Question: I am working on modifying the existing SQL Server stored procedure. I added two new columns to the table and modified the stored procedure as well to select these two columns as well. Although the columns are available in the table, I keep getting this error:
> Invalid column name 'INCL_GSTAMOUNT'

Can anyone please tell me what's wrong here?
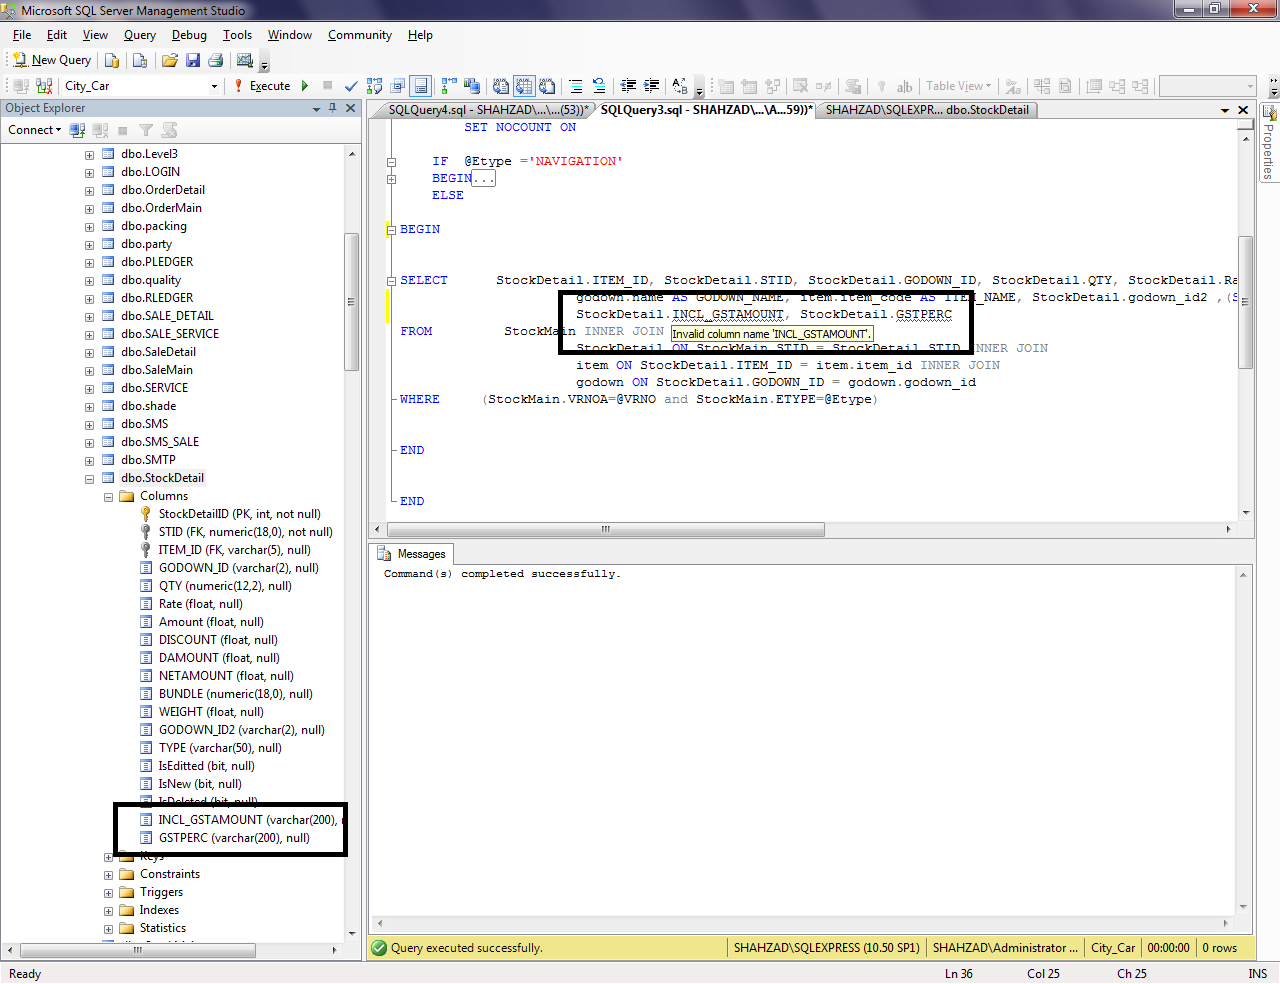
Answer: Whenever this happens to me, I press ++ which refreshes 'intellisense', close the query window (save if necessary), then start a new session which usually works quite well.